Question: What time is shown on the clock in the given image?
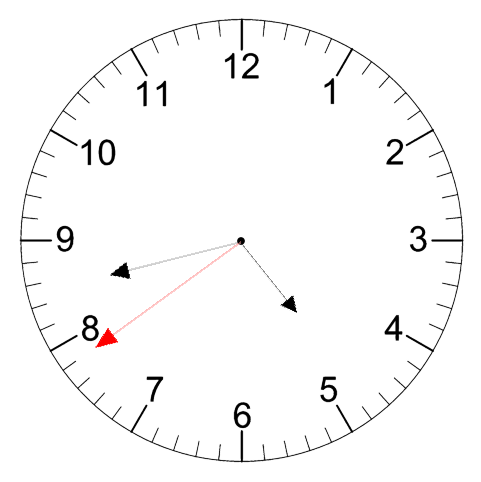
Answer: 04:42:39